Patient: sex M, age 70
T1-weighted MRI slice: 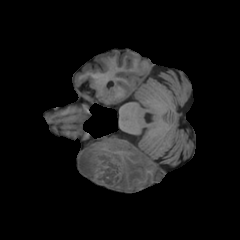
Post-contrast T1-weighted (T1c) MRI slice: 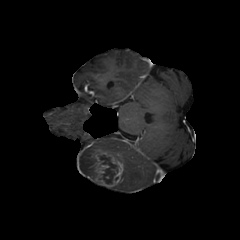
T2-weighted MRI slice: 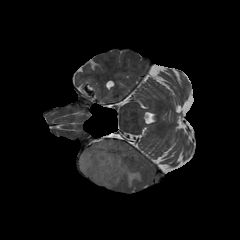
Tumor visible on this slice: yes
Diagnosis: Glioblastoma, IDH-wildtype
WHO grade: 4